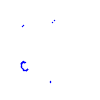
Particle: proton